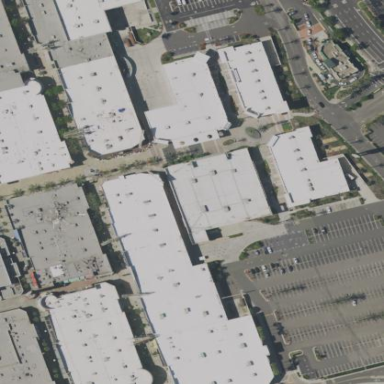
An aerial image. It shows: Retail building.